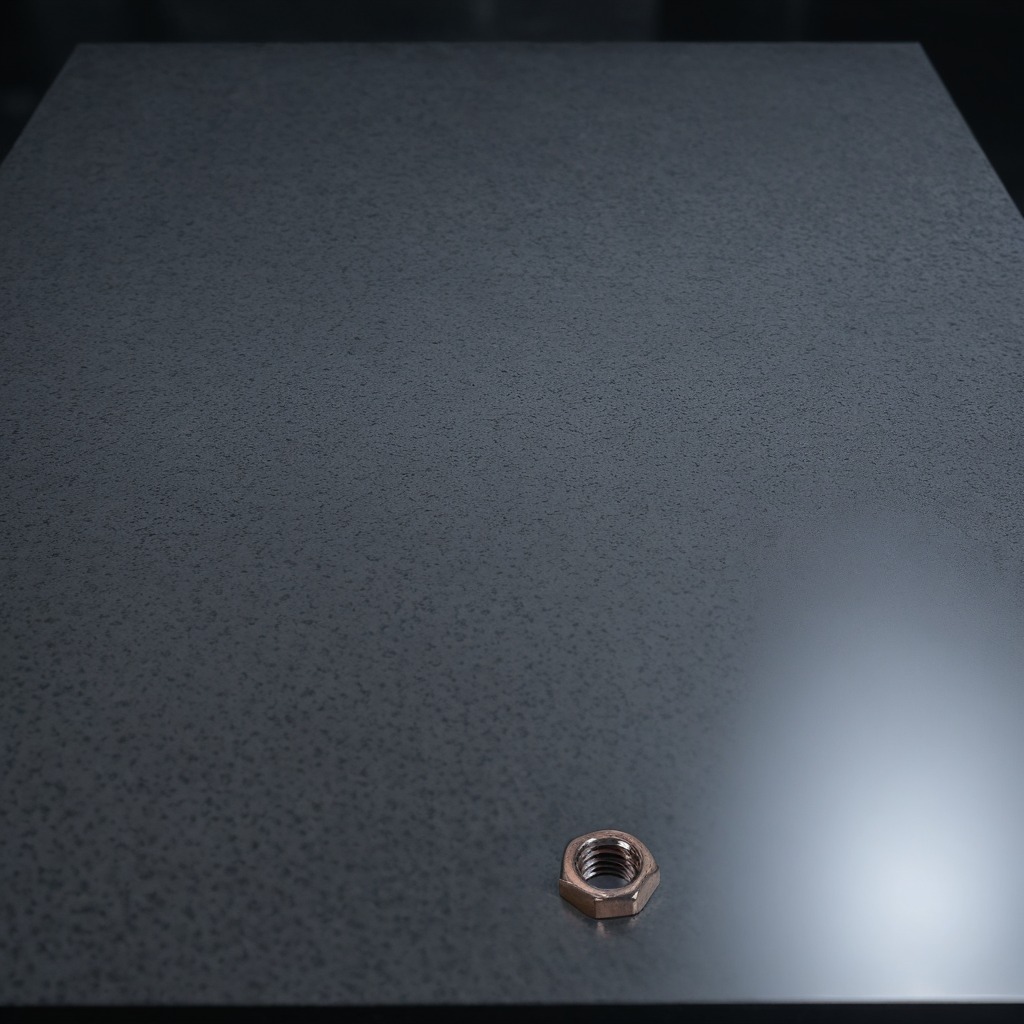
A metal nut lies on a clean granite table inside a workshop at night dim ambient light soft shadows worn but